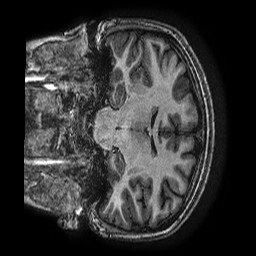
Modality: T1w
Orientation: coronal
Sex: female
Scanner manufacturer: ge
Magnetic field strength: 3 T
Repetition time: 0.007644 s
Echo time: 0.003468 s